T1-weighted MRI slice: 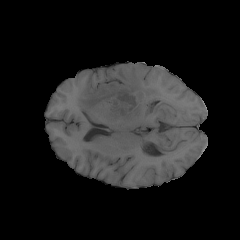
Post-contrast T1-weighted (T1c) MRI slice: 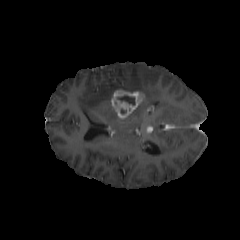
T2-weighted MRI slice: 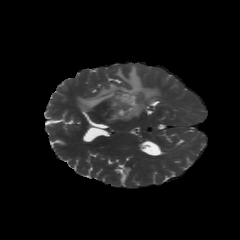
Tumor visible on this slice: yes